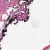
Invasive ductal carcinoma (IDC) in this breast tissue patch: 0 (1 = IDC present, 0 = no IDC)